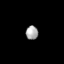
Tissue: lung
Cell type: Others
Senescence score: 0.2227
Nuclear area (px): 168
Mean DAPI intensity: 163.958